Question: '''
var PlayersView = Backbone.View.extend({
collection: players, //collection of players
el: "#playersList", //I bind to the class
render: function () {
this.$el.html("");
for (var i=0; i<this.collection.size(); i++) {
var player = this.collection.at(i);
this.$el.append("<li "+"value='"+player.get("id")+"'>"+player.get("names")[0]+" "+player.get("surnames")[0]+" <a href='#' class='edit'>[edit]</a>"+"</li>");
} //what I render is in the picture below
return this;
},
events: {
'click .edit': 'edit',
},
edit: function () {
console.log(???); //what to write?
}
});
'''

Hey, I render an entire collection of players, which looks like list of names and [edit] button with each of them. When I click edit button how can I get a model from my collection of the exact player, that button stands next to? Is there a simple method or will I have to get parents field "value" that contains its id and then look for this id in my collection?
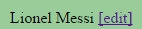
Answer: You'll have to search the collection for the model's id.
Note that backbone will pass to your 'edit' function as the first argument an object representing the click event. The 'target' attribute of the click event will be the element that was clicked. It may be easiest for you to give the edit link an id property that matches your model's id.
'''
var PlayersView = Backbone.View.extend({
collection: players, //collection of players
el: "#playersList", //I bind to the class
render: function () {
this.$el.html("");
for (var i=0; i<this.collection.size(); i++) {
var player = this.collection.at(i);
this.$el.append("<li "+"value='"+player.get("id")+"'>"+player.get("names")[0]+" "+player.get("surnames")[0]+" <a href='#' id='" + player.get("id") + "' class='edit'>[edit]</a>"+"</li>");
} //what I render is in the picture below
return this;
},
events: {
'click .edit': 'edit',
},
edit: function (e) {
this.collection.get(e.target.get("id"))
}
});
'''